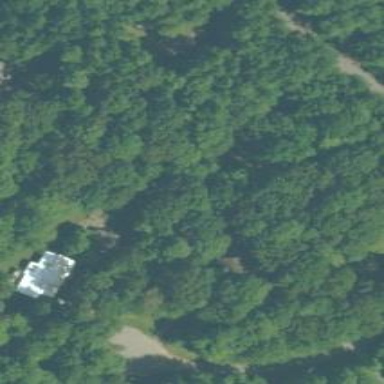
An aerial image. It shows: Mixed woodland area with variety of leaf types and cycles.